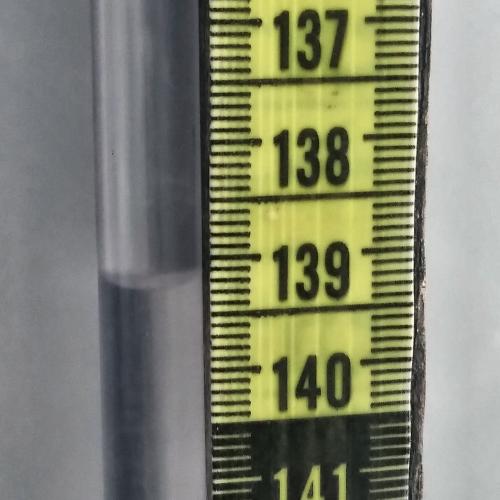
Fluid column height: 139.2 cm